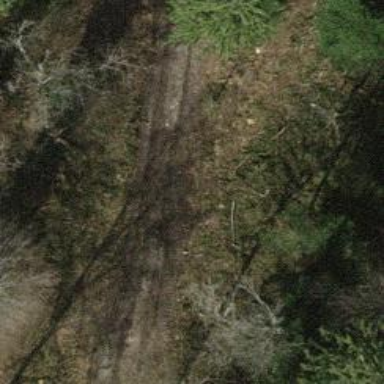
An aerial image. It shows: Dirt track road with grade 4 tracktype.